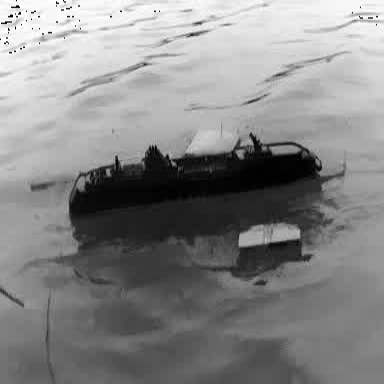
There is a container_ship in the infrared image.